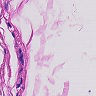
Metastatic tissue present: no